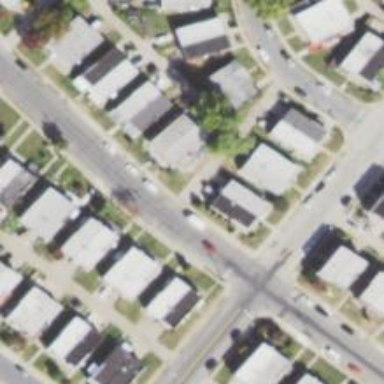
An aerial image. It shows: Alley classified as service road.